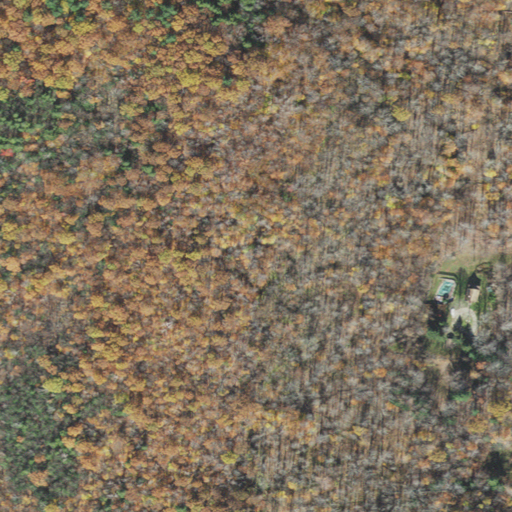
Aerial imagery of mountain in Massachusetts named Abbott Hill containing deciduous forest, mixed forest, and open development